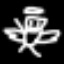
Label: angel